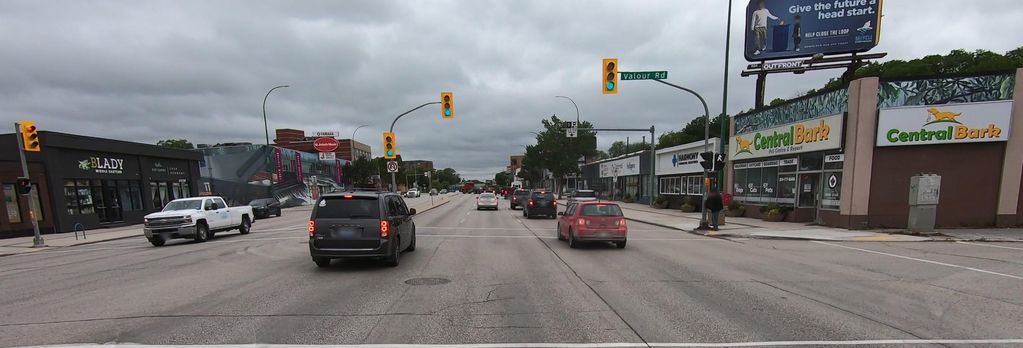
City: winnipeg